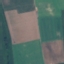
Land use / land cover: AnnualCrop